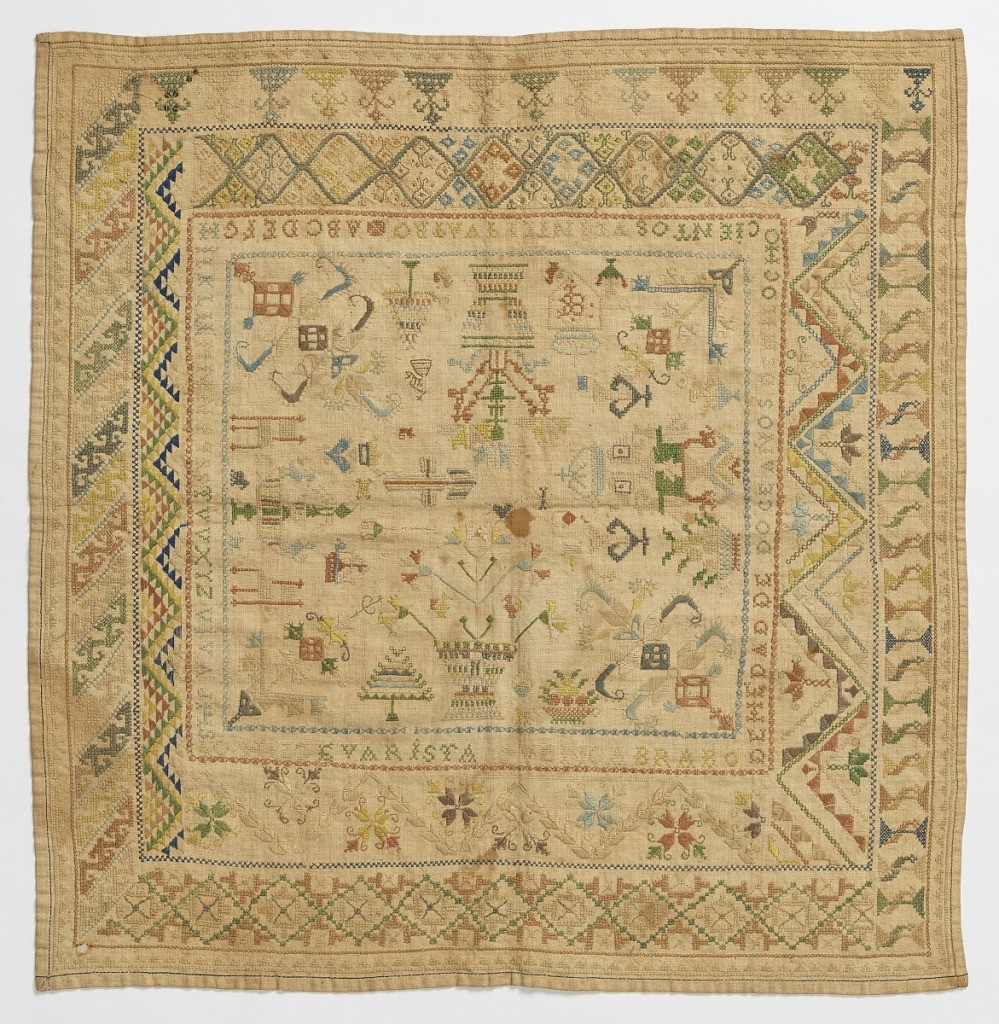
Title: Sampler
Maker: Evarista Cuenca Brabo, Spanish, aged 12
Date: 1824
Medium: linen, silk Technique: embroidered
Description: Embroidered sampler has a field patterned by an identical flowering plant in each corner. At sides, a bowl of flowers, a fountain and two chairs, a crowned double-headed eagle. Two outer borders with a variety of geometric and floral patterns. Inner guard border with an inscription followed by the alphabet. Inscription reads: "Viva JHS Lo Hizo Evarista Cuenca Brabo de Hedad de Doce Años de Mil Ocho Cientos y Quatro."